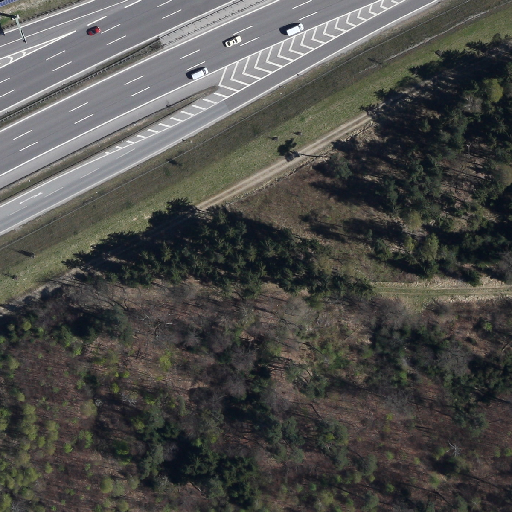
Referring expression: light-duty vehicle driving on the road